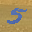
Label: 5